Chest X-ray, PA view. Patient: 12 years old, sex F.
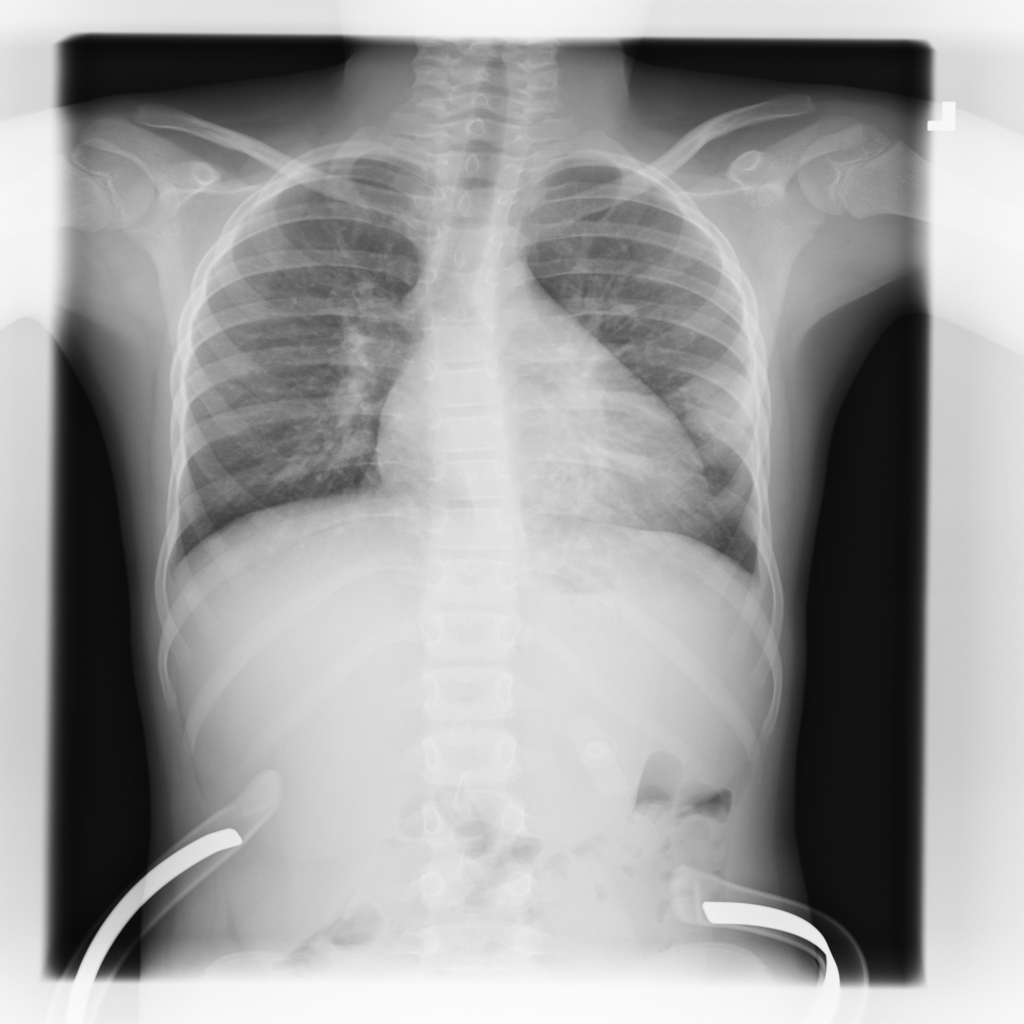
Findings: No Finding